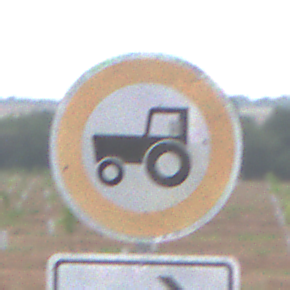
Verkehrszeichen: VerbotKraftfahrzeugeZuegeNichtSchneller25
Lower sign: RichtungsangabeDurchPfeile5
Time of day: SunriseSunset
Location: Outdoor (Nature)
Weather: PartlyCloudy
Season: NotSpecified
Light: Natural